RGB frame:
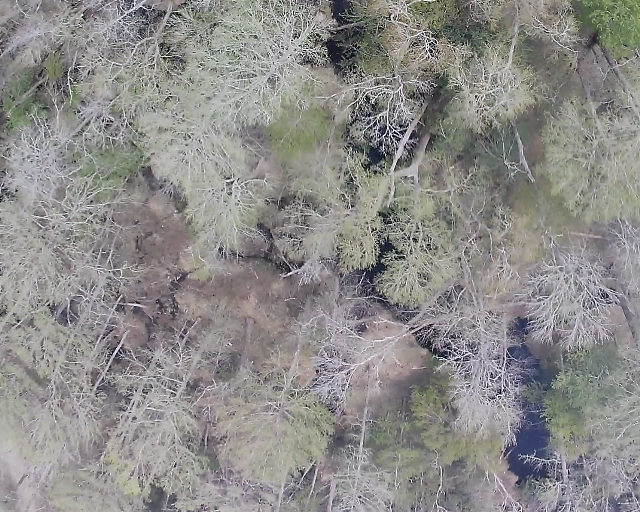
Thermal frame:
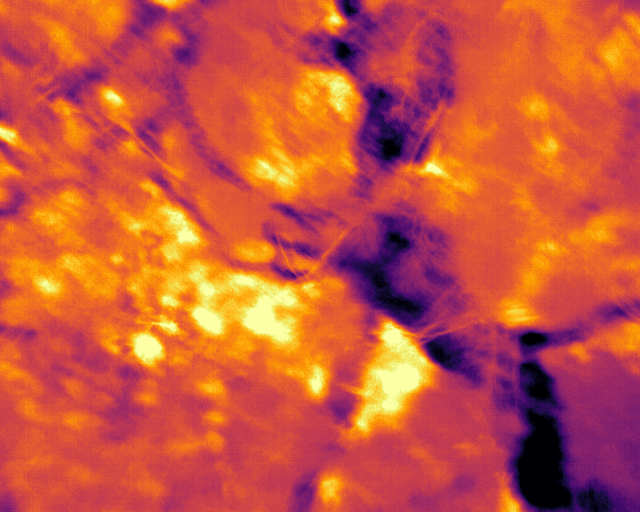
Captured: 2026-02-26 03:46:57
Pixels at or above 80 °C: 0 (fraction of frame: 0)